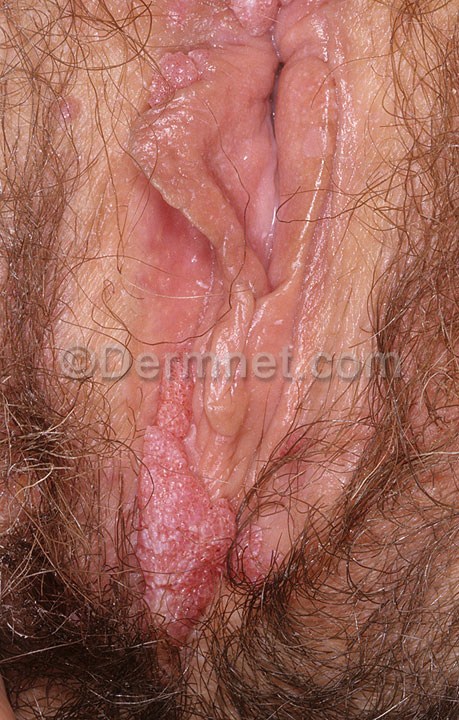
Disease: Herpes HPV and other STDs Photos